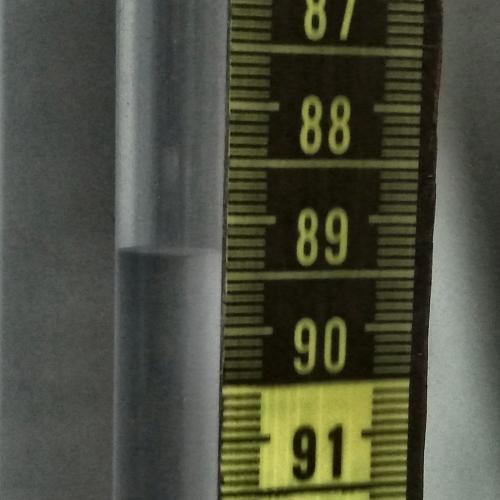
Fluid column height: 89.3 cm